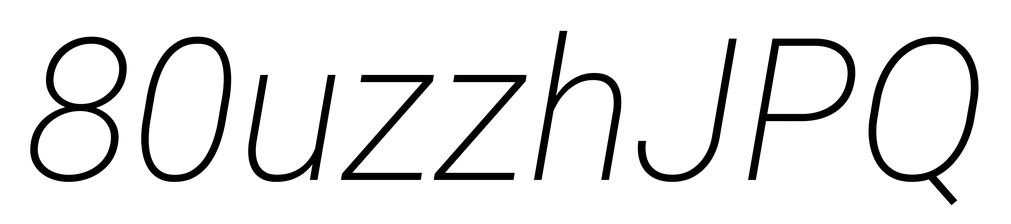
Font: Roboto-Italic_ExtraLight_Italic